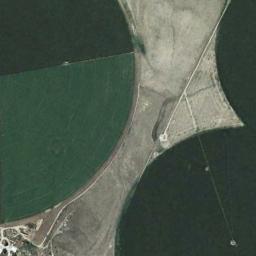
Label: circular_farmland